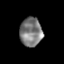
Tissue: skin
Cell type: Epithelial cells
Senescence score: 0.1983
Nuclear area (px): 626
Mean DAPI intensity: 124.954